高一 · 立体几何学
在正方体 $A B C D-A_{1} B_{1} C_{1} D_{1}$ 中, $M$ 为棱 $A_{1} D_{1}$ 的动点, $O$ 为底面 $A B C D$ 的中心, $E 、 F$ 分别是 $A_{1} B_{1} 、 C_{1} D_{1}$的中点, 下列平面中与 $O M$ 扫过的平面平行的是 ( )
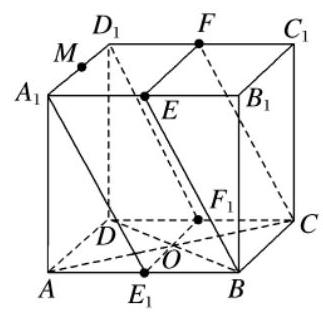
A. 面 $A B B_{1} A_{1}$
B. 面 $B C C_{1} B_{1}$
C. 面 $B C F E$
D. 面 $D C C_{1} D_{1}$
答案: C
解析: 取 $A B 、 D C$ 的中点分别为 $E_{1}$ 和 $F_{1}, O M$ 扫过的平面即为面 $A_{1} E_{1} F_{1} D_{1}$ (如图),

故面 $A_{1} E_{1} F_{1} D_{1} / /$ 面 BCFE.